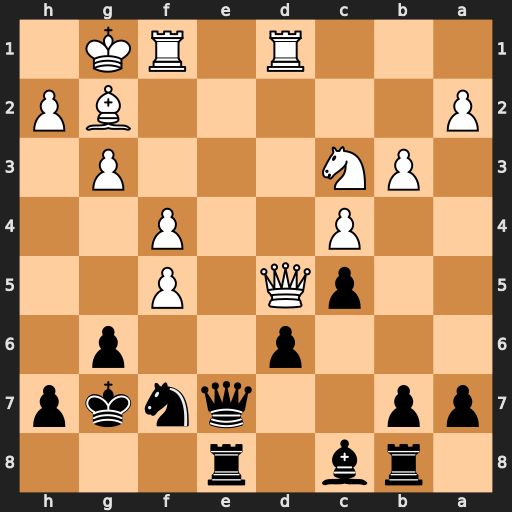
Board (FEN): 1rb1r3/pp2qnkp/3p2p1/2pQ1P2/2P2P2/1PN3P1/P5BP/3R1RK1
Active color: b
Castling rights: -
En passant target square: -
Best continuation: Qe3+ Rf2 Qxc3